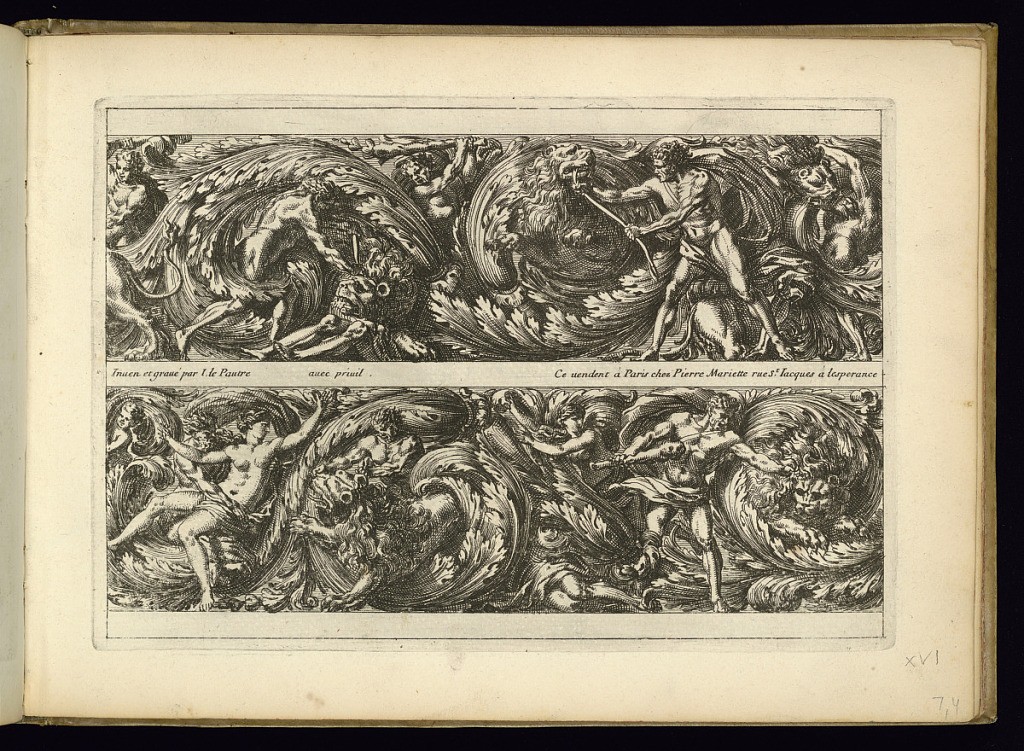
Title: Two Frieze Designs
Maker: Jean Le Pautre, French, 1618–1682
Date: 1657–82
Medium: Etching on laid paper
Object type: Print
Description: Two ornamental friezes with scrolling leaves (rinceaux), a female figure, and men fighting lions. The publisher's address is lettered in between the two designs.